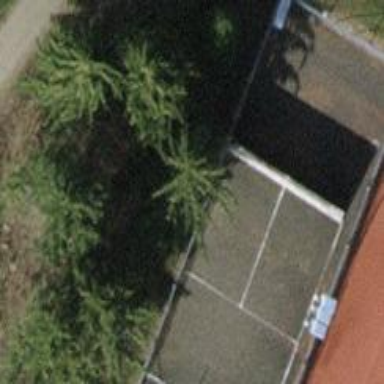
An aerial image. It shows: Asphalt tennis court.